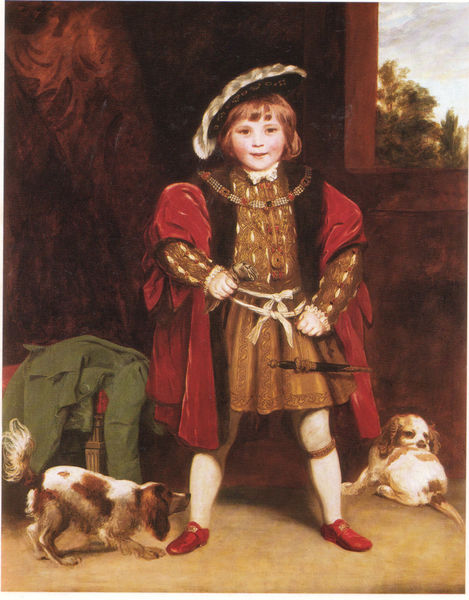
Titel: Master Crewe as Henry VIII
Künstler: Joshua Reynolds
Institution: Privatbesitz
Schlagwörter: baum, dunkel, gemälde, hand, laub, schatten, umhang, vogel, weiß, bäume, grün, landschaft, ocker, braun, fenster, haar, handschuhe, hell, hintergrund, hut, kleid, licht, profil, raum, schwarz, stuhl, zimmer, ausblick, blick, gürtel, hund, hunde, rot, tier, tiere, malerei, rock, schleife, blond, jacke, mütze, wand, arm, barock, falten, gesicht, kleidung, messer, rahmen, samt, stehen, bildnis, innenraum, niederlande, portrait, porträt, vorhang, boden, gewand, haare, mantel, pose, reich, sessel, stickerei, stoffe, strick, adel, innen, kind, paar, schleifen, brosche, edelsteine, england, frontal, ohren, rosa, beine, federhut, fell, schwanz, hündchen, zwei, schuhe, backen, kette, klein, hocker, schemel, blue, curtain, hat, könig, red, stockings, stool, white, window, belt, black, face, gold, green, hair, painting, robe, wall, ornamente, brown, kordel, socken, junge, hutkrempe, lachen, rothaarig, spiel, strümpfe, knabe, bub, seil, schwert, fäuste, waffe, adeliger, degen, herrscher, laubbaum, brokat, fürst, tracht, flecken, öffnung, barett, jüngling, oberschicht, schnauze, clouds, sky, tree, dolch, strumpfhose, wams, aristokrat, schnüffeln, prinz, girl, trees, boy, child, prince, ribbon, adelig, kniestrumpf, kaufleute, bedeutung, treu, bild im bild, cape, trim, coat, fur, dog, dogs, tail, sohn, jacket, necklace, smile, purpur, ornat, szepter, treue, schnallen, smiling, person, cheeks, cloak, hinterteil, renaissance, fensteröffnung, heinrich, shiny, shoe, shoes, holbein, rote schuhe, vierbeiner, knabbern, welpen, pale, bilnis, cocker, reynolds, schihe, round, standing, bow, dagger, button, forsch, amtstracht, potrait, nachfolger, sleeves, blonde, knife, medallion, degengriff, cream, tights, rosy, borrowing, fenster im bild, heinrich der achte, henry viii, komplmentärkontrast, socks, portait, toys, doll, windo, puppies, medeival, nkind, medeval, frock, puppy, slashed, ganzfigurt, digs, sock, ogs, jeweled, spaniels, bucklees, sho, eshoe